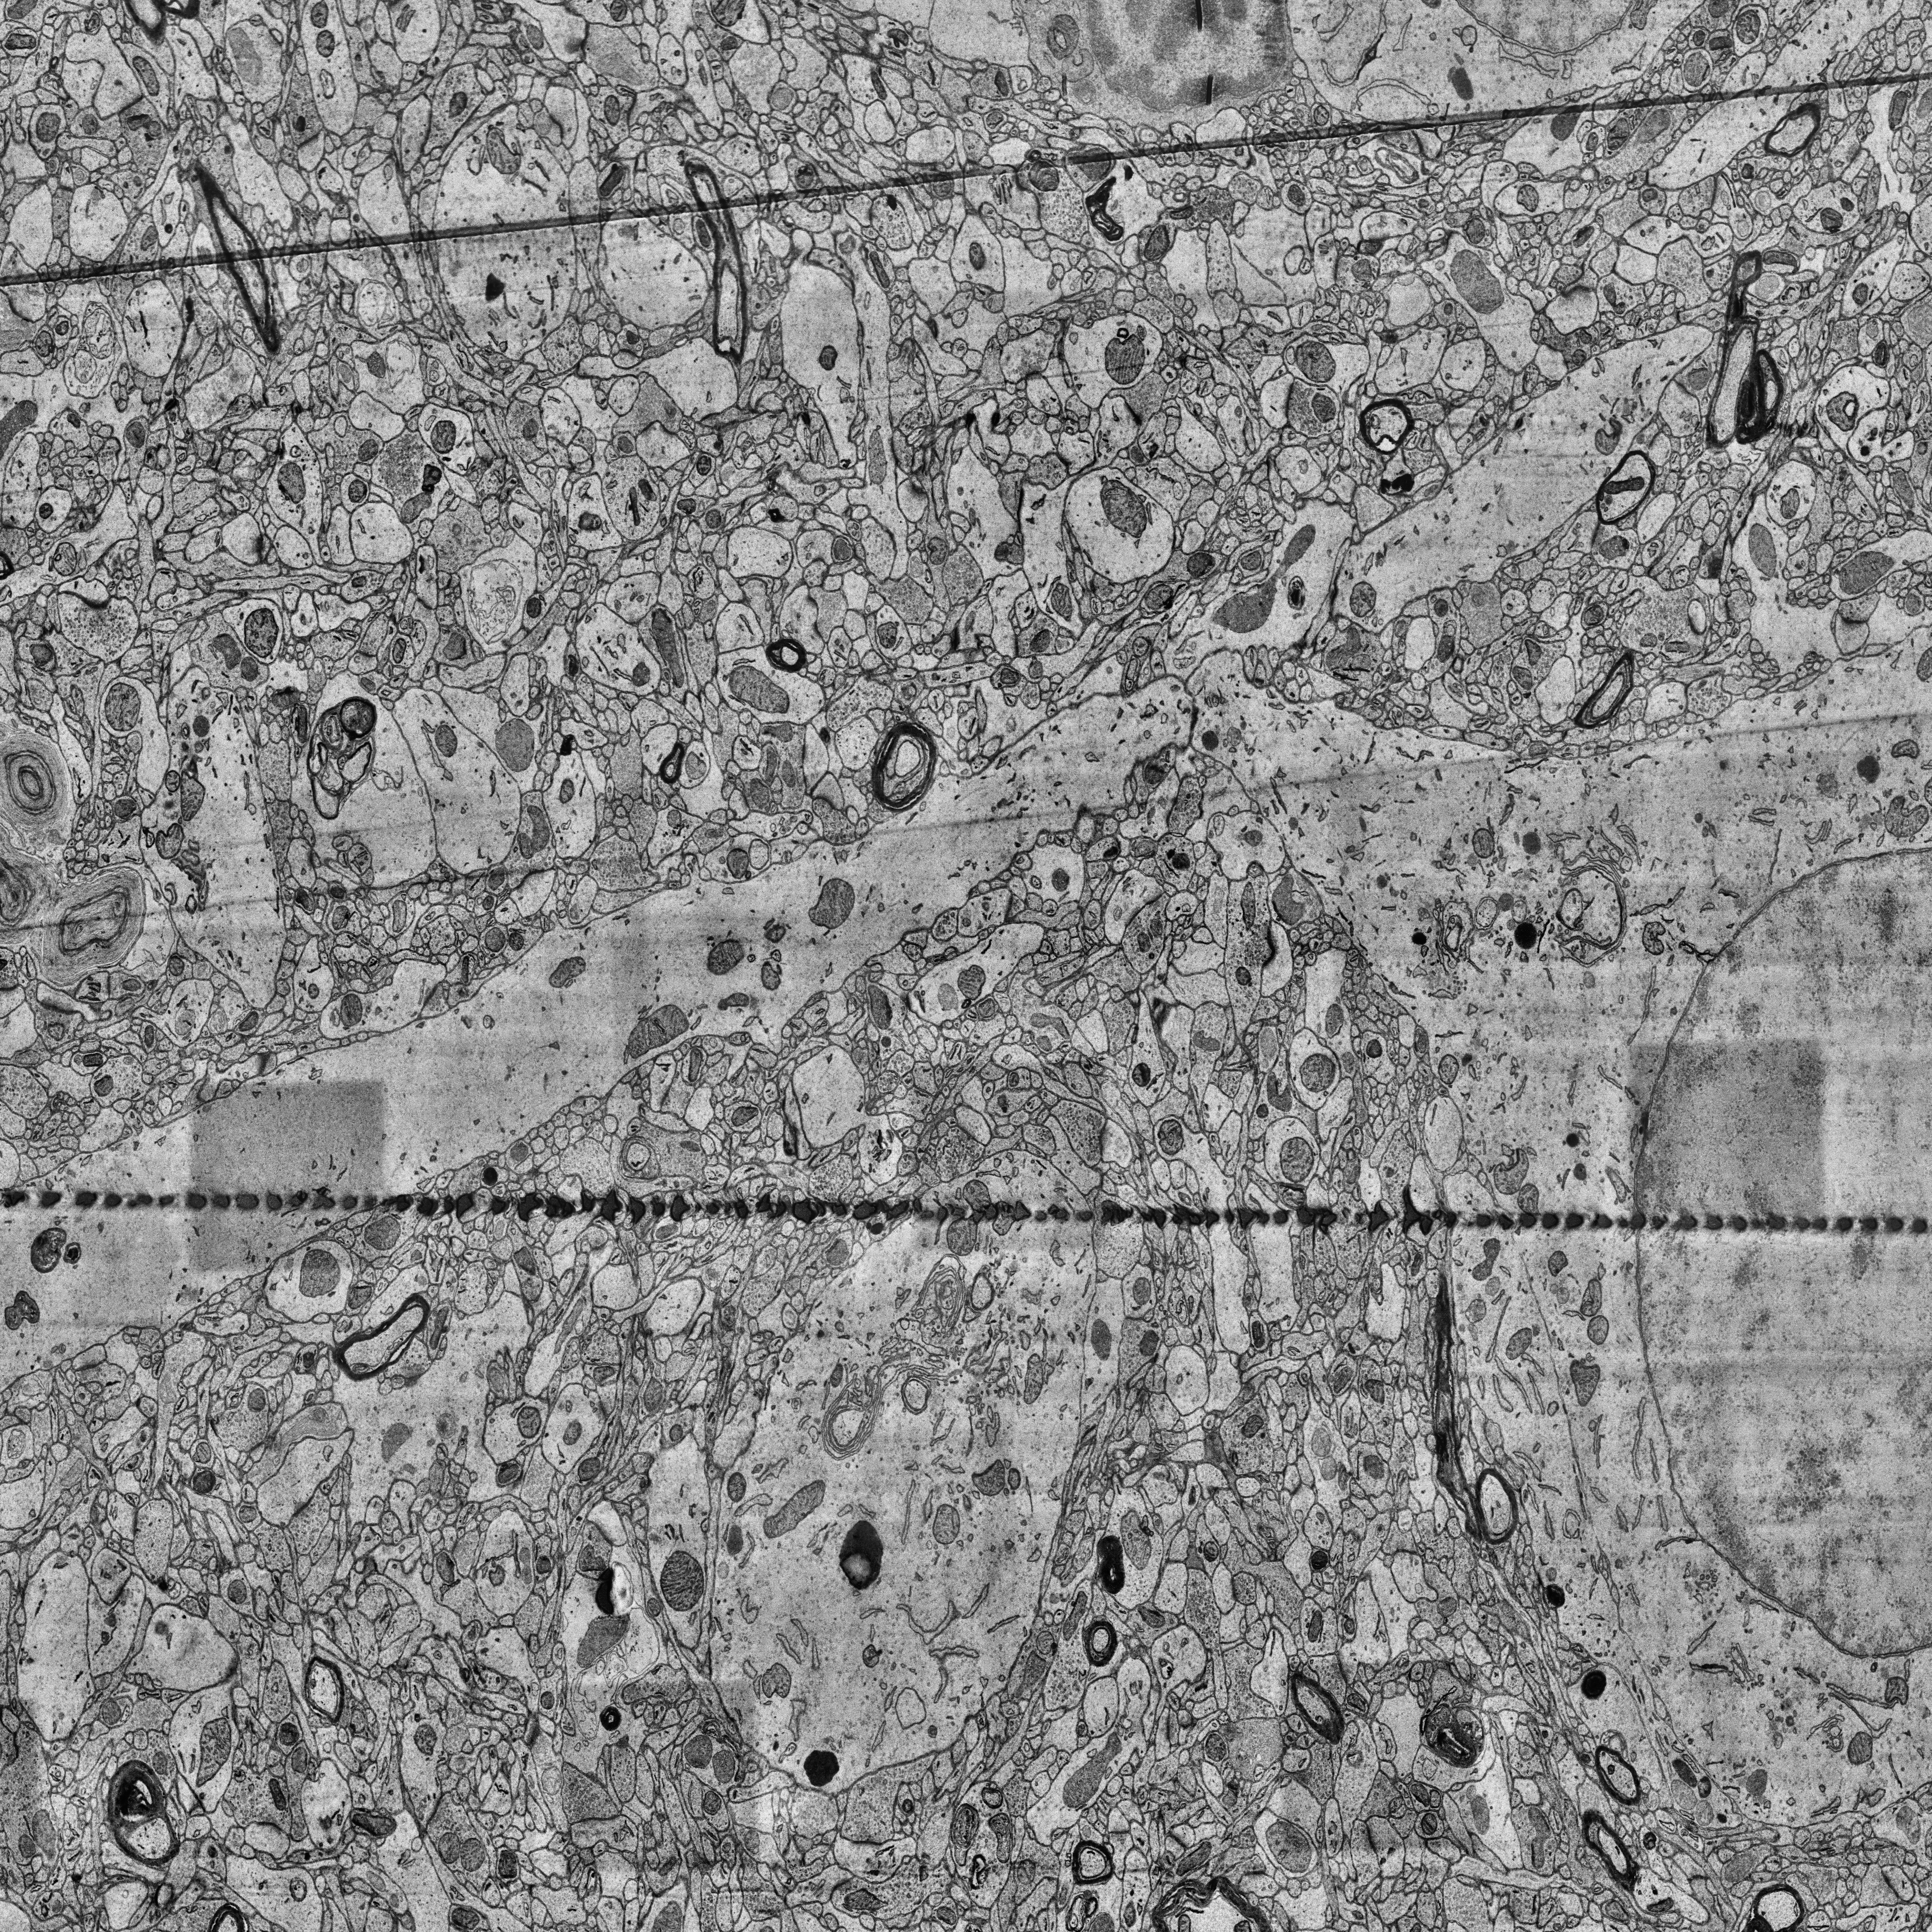
Electron microscopy slice of human cortex tissue
Slice depth (z): 300
Mitochondria instances in slice: 405